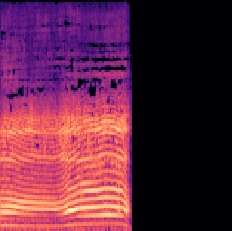
Sound class: Cow